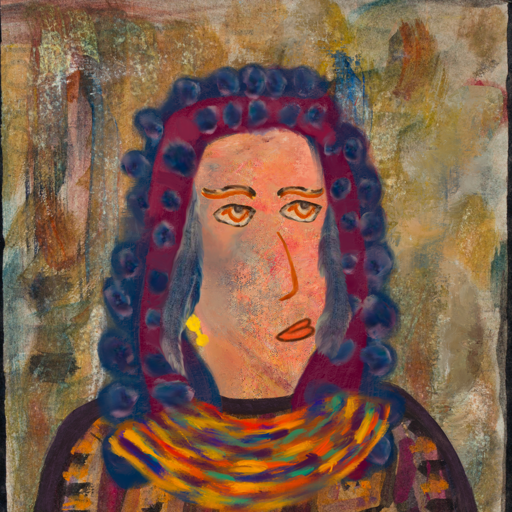
Background: Pipe, Head And Neck Side: Irani, Face Side: Experience, Bust: Doll, Hair Side: Hill_Girl, Head Accessory: Blank, Second Necklace: An_Impression_2, Necklace: Blank, Baby: Blank